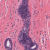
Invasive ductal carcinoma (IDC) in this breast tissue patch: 0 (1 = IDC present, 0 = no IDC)